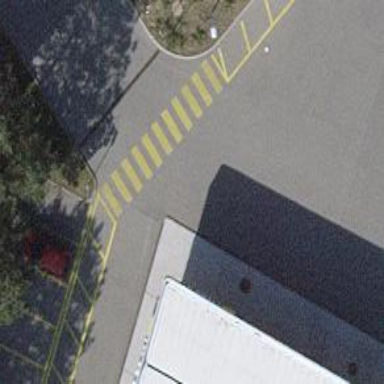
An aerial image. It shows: Uncontrolled footway crossing with markings.